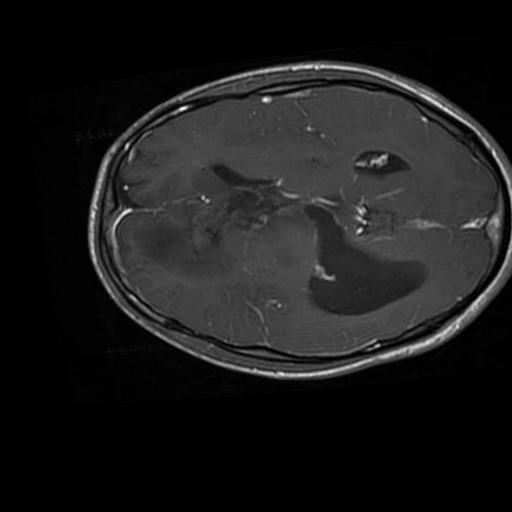
Label: brain_glioma